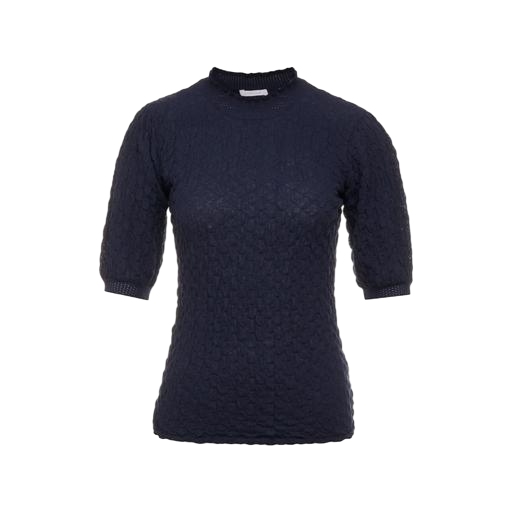
high-neck top, half-sleeve jacquard top, blue short-sleeve sweater top, white background